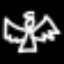
Label: angel